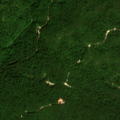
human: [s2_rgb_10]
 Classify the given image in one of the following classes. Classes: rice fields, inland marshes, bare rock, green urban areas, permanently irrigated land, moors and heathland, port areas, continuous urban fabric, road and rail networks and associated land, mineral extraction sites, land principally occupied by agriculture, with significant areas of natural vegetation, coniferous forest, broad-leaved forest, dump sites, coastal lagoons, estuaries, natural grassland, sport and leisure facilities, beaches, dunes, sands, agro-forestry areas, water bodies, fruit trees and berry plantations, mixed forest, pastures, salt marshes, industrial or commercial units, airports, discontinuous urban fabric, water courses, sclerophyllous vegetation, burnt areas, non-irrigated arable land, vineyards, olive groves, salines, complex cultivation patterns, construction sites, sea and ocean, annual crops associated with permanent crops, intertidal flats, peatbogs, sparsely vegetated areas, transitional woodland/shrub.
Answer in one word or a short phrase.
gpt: broad-leaved forest